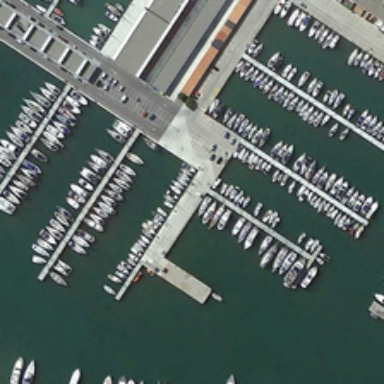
Some cars were parked on the pier .